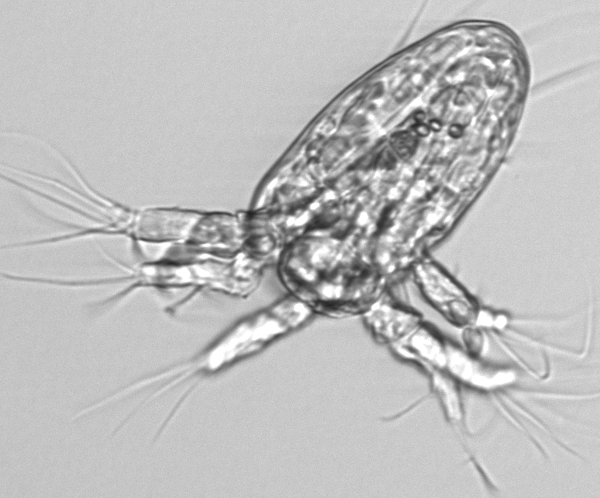
Label: Copepod_nauplii